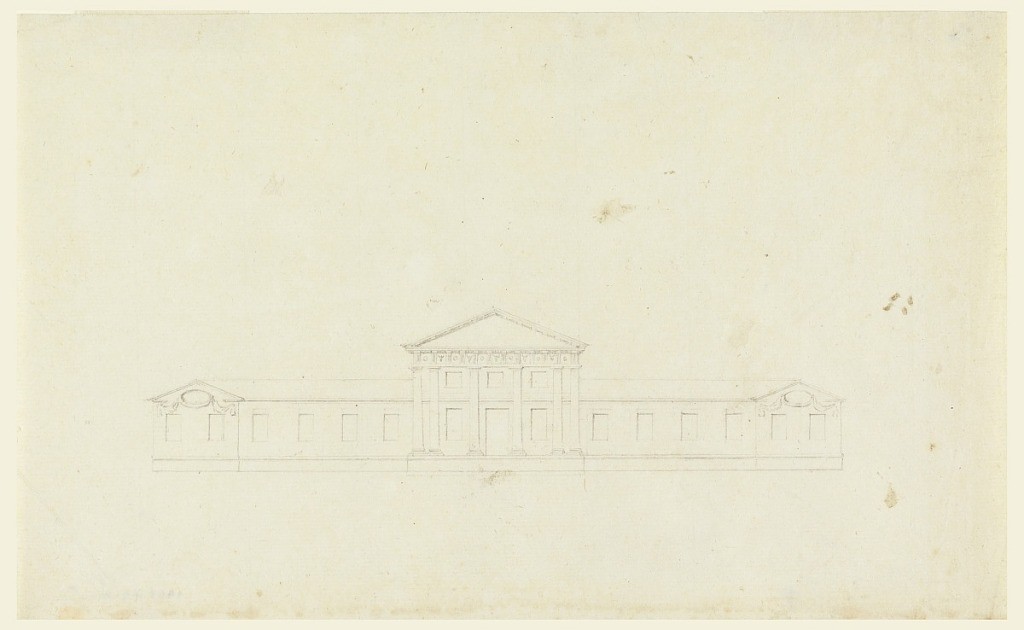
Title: Elevation of a Country House
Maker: John Trumbull, American, 1756–1843
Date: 1781
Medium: Graphite on paper
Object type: Drawing
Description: Alternate scheme for 1963-47-1, showing the wings joined by wings with windows to central block.